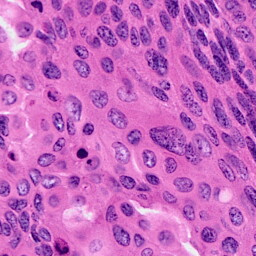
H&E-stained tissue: Cervix